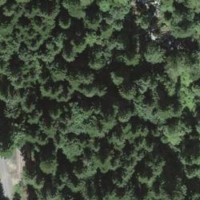
EUNIS habitat code: 43
Species observed at this site:
Platanthera bifolia